Question: I'm working straight on a small HTML canvas game and I need here the angle between a straight line and the vertical. How can I calculate this? My straight line is as follows:
(example line)
var line = {x_start: 192, x_end: 288, y_start: 256, y_end};
This is what I whant to know in an visual way:

Output of this get_degree() should be the angle in a degree format
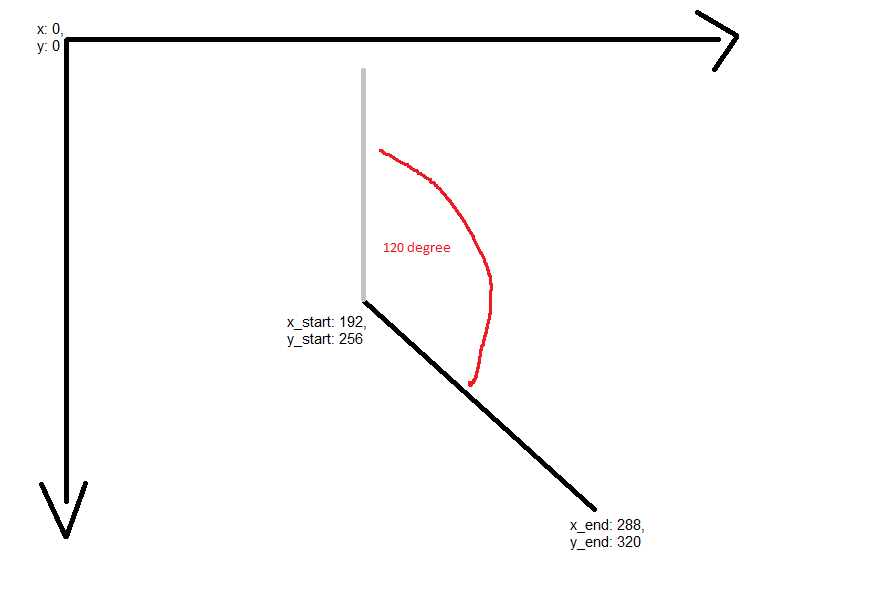
Answer: If the input is consistently trying to calculate the angle against the vertical, then this shouldn't be too hard. First, subtract the start values for the end values, find the tangent angle, then add 90. If the x on the endpoint is less than the x on the starting point, then add 180.
deltaY = 320 - 256 = 64
deltaX = 288 - 192 = 96
Tangent angle of (deltaY/deltaX) = 30.96 degrees.
Since endpoint of x is greater than the start point, then you add 90. Else add 180. You can use atan() to calculate the tangent degree, but it returns radians, so you can convert it to degrees by multiplying it by 180/pi.